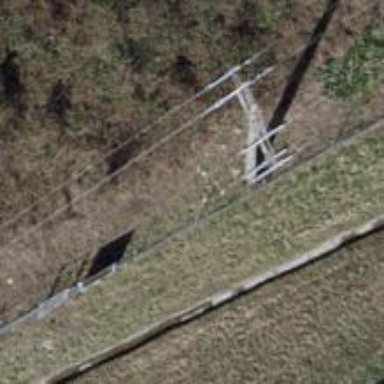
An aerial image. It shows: Concrete power pole.